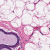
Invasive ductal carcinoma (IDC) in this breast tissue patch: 0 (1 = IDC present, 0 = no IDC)